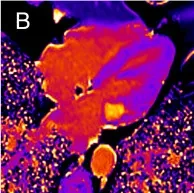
As well as T1 maps obtained before.
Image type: radiology (ct)